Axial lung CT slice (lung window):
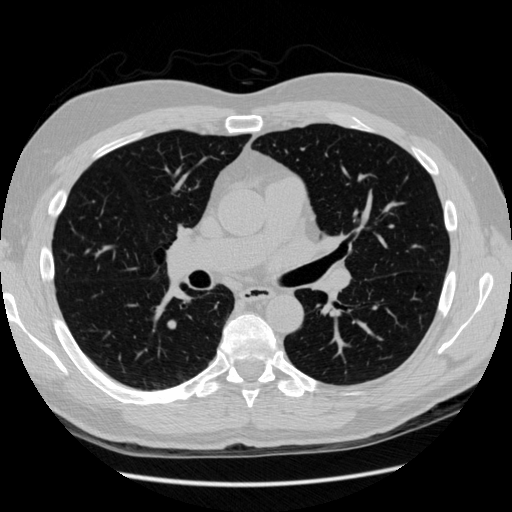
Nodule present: no